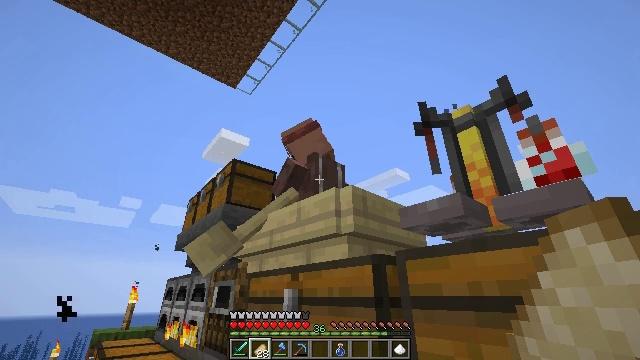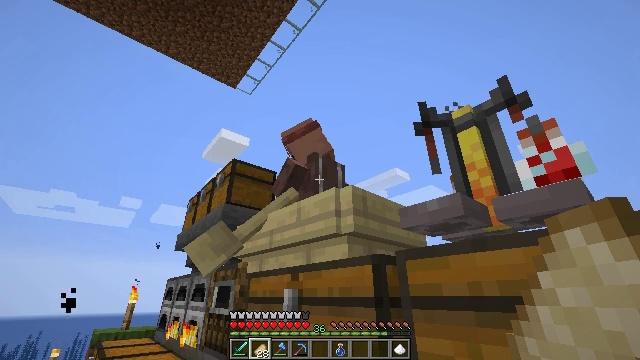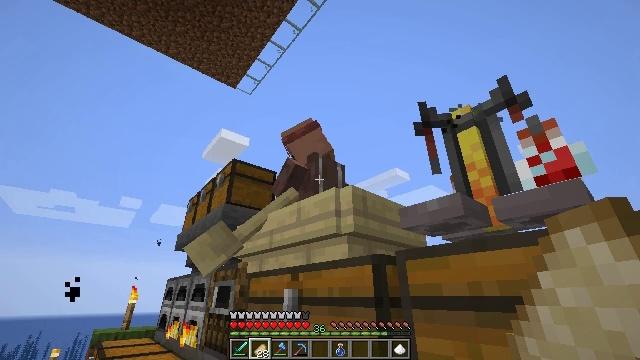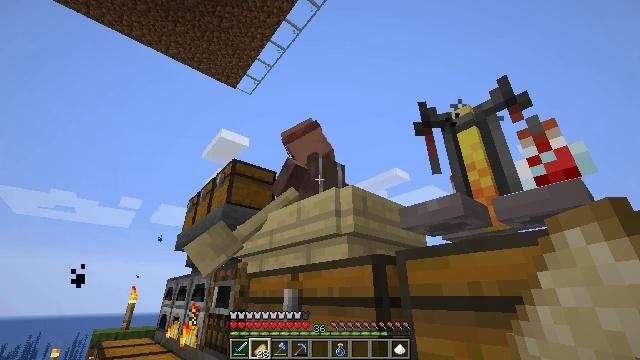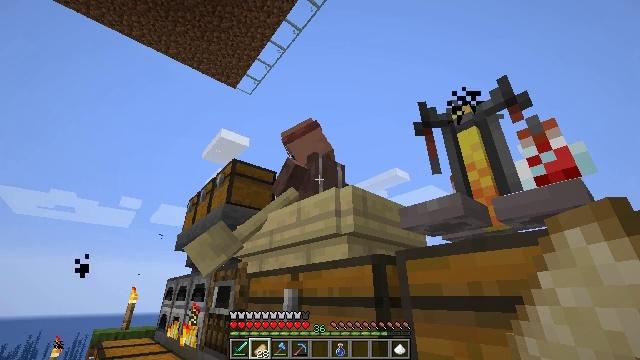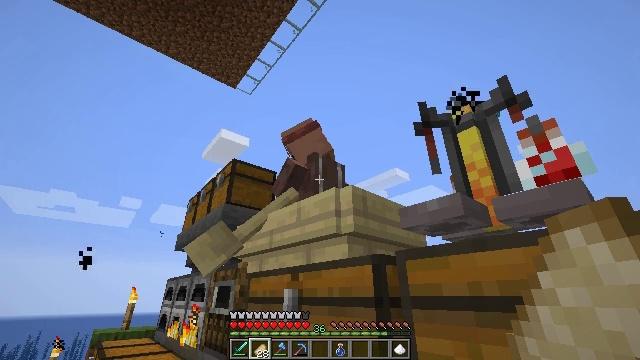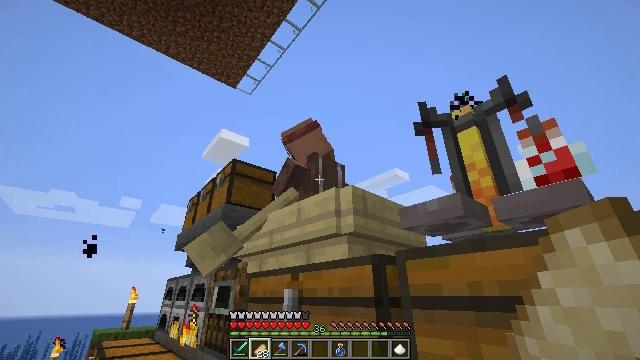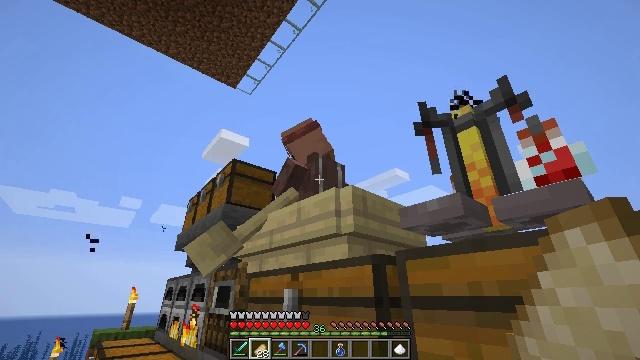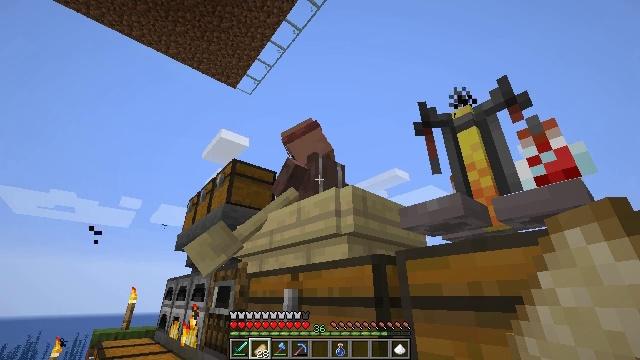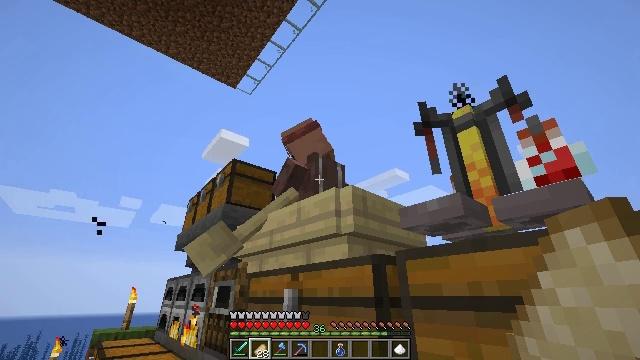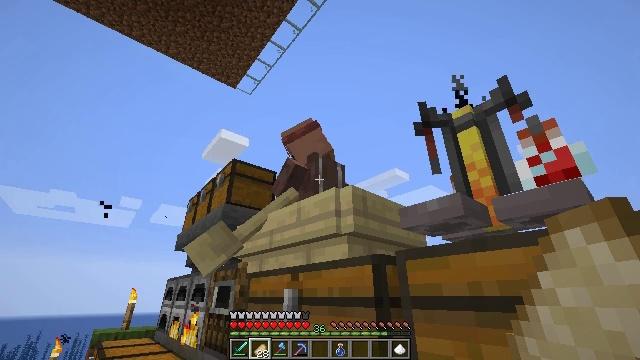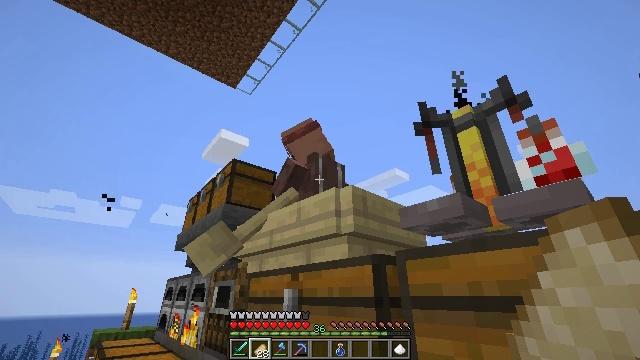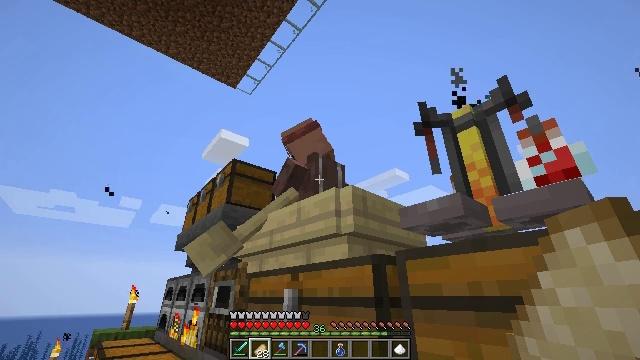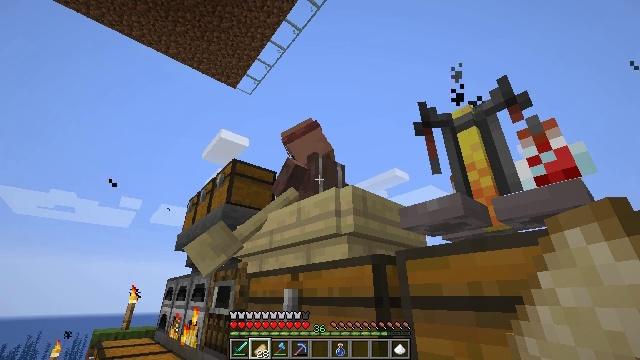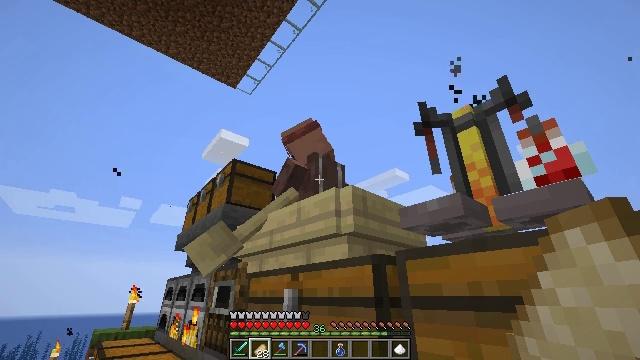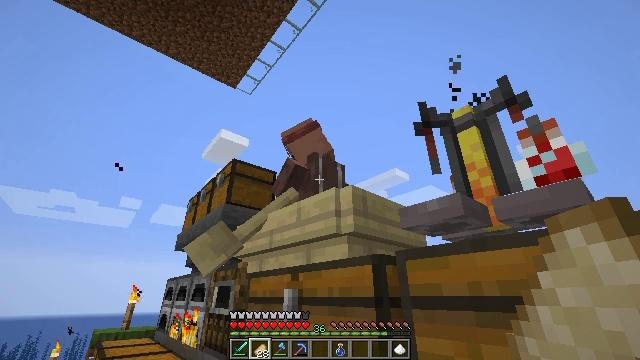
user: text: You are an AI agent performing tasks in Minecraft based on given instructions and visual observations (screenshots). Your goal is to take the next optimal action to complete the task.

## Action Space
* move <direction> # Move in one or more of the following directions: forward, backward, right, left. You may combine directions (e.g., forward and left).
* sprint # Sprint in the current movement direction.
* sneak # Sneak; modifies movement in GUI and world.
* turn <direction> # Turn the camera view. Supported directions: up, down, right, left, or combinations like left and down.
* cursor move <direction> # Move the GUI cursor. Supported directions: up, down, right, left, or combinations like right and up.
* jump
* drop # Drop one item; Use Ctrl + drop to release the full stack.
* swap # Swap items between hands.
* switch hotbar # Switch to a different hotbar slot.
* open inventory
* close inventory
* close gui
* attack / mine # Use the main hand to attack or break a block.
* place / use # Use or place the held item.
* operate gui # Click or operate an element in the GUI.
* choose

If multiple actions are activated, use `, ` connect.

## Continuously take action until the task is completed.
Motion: motion action
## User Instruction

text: Put spider eye, brown mushroom, and sugar in crafting grid to get a fermented spider eye.
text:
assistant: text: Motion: no_op
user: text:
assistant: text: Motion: no_op
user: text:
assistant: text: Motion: no_op
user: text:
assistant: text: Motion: no_op
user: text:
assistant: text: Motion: no_op
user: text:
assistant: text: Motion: no_op
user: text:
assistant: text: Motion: no_op
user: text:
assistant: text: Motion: no_op
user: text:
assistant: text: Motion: no_op
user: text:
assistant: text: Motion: no_op
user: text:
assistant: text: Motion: no_op
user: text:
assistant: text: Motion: no_op
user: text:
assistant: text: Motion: no_op
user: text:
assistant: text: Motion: no_op
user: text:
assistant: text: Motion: no_op
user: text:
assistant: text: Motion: no_op
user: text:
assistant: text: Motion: no_op
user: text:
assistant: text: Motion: no_op
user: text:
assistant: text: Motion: no_op
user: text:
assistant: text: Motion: no_op
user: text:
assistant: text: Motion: no_op
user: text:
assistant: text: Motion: no_op
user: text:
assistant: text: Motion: no_op
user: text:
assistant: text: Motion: no_op
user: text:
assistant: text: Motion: turn right
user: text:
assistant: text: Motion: turn right
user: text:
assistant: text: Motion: turn right and down
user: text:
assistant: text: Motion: turn right
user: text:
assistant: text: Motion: turn left
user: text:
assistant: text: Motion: turn left